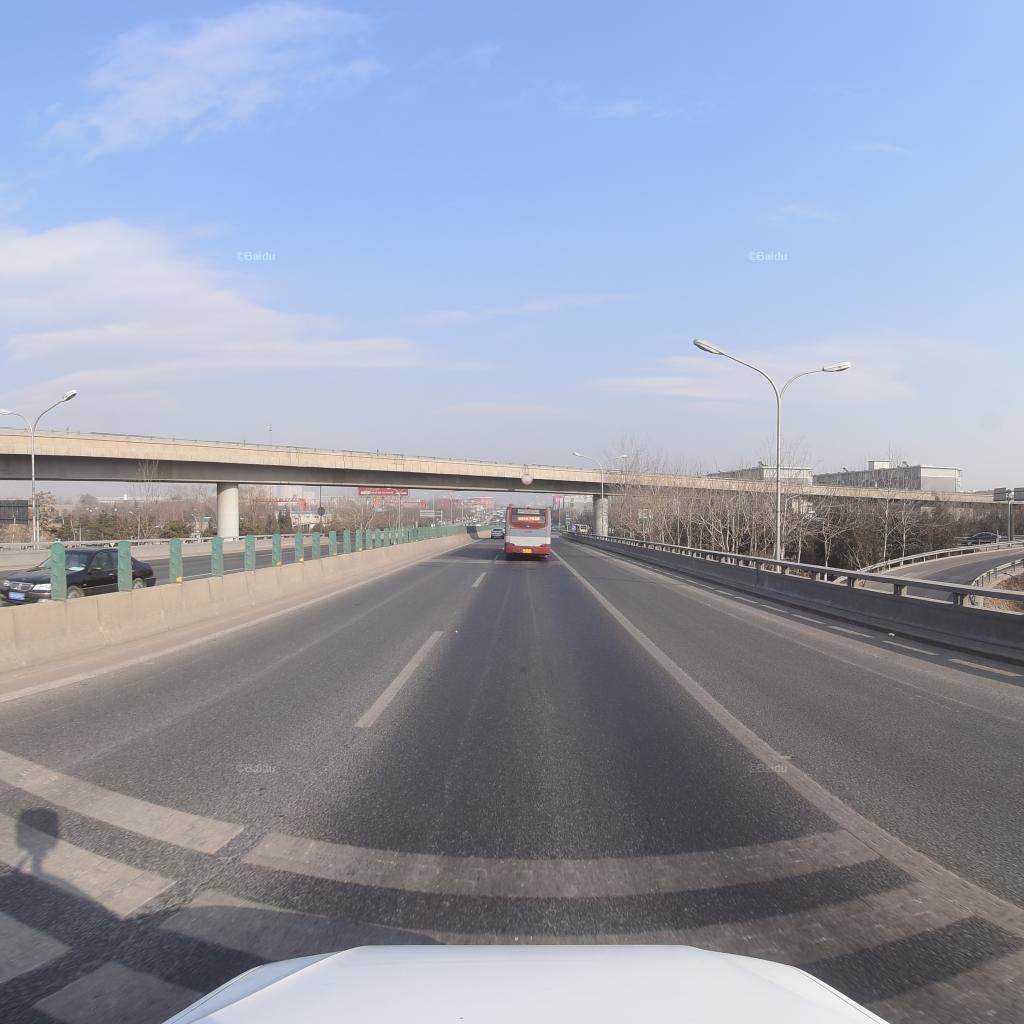
Region: Fengtai
Road damage annotations: longitudinal crack